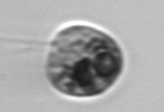
Label: Amoeba